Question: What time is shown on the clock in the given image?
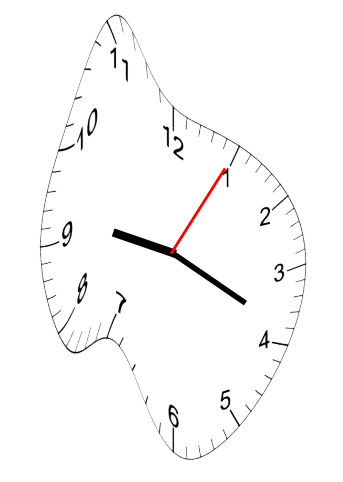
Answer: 09:19:05